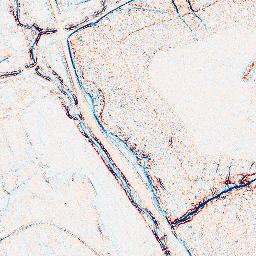
Category: edge_preserving
Decomposition family: bilateral
Decomposition parameters: d: 5
sigma_color: 150
sigma_space: 150
Upsampling method: quintic
Upsampling parameters: scale: 8
Upsampling scale: 8